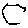
Label: hexagon